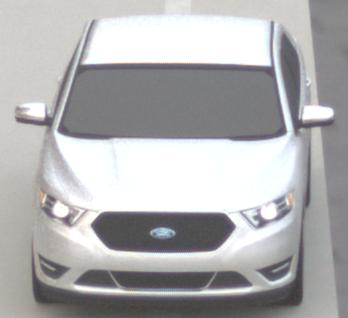
Make: Ford
Model: Taurus
Detailed model: SHO
Model produced from: 2012
Model produced until: 2019
Doors: 4
Color: white
Road condition: dry road
Daytime: morning or afternoon
Contrast: low contrast